Field crop: maize
Growth stage: 2
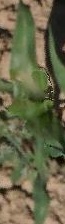
Species: maize